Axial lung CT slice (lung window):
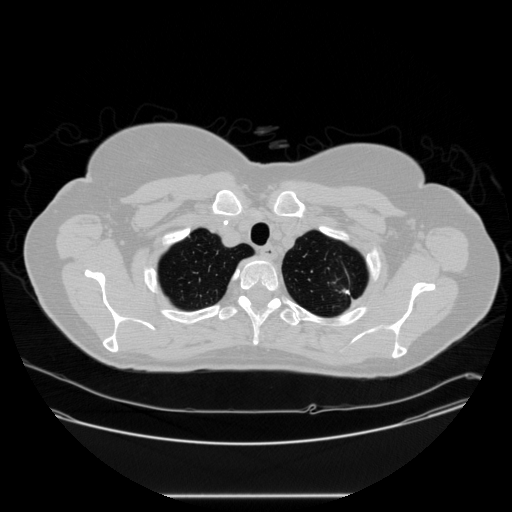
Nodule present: no